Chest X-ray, PA view. Patient: 34 years old, sex M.
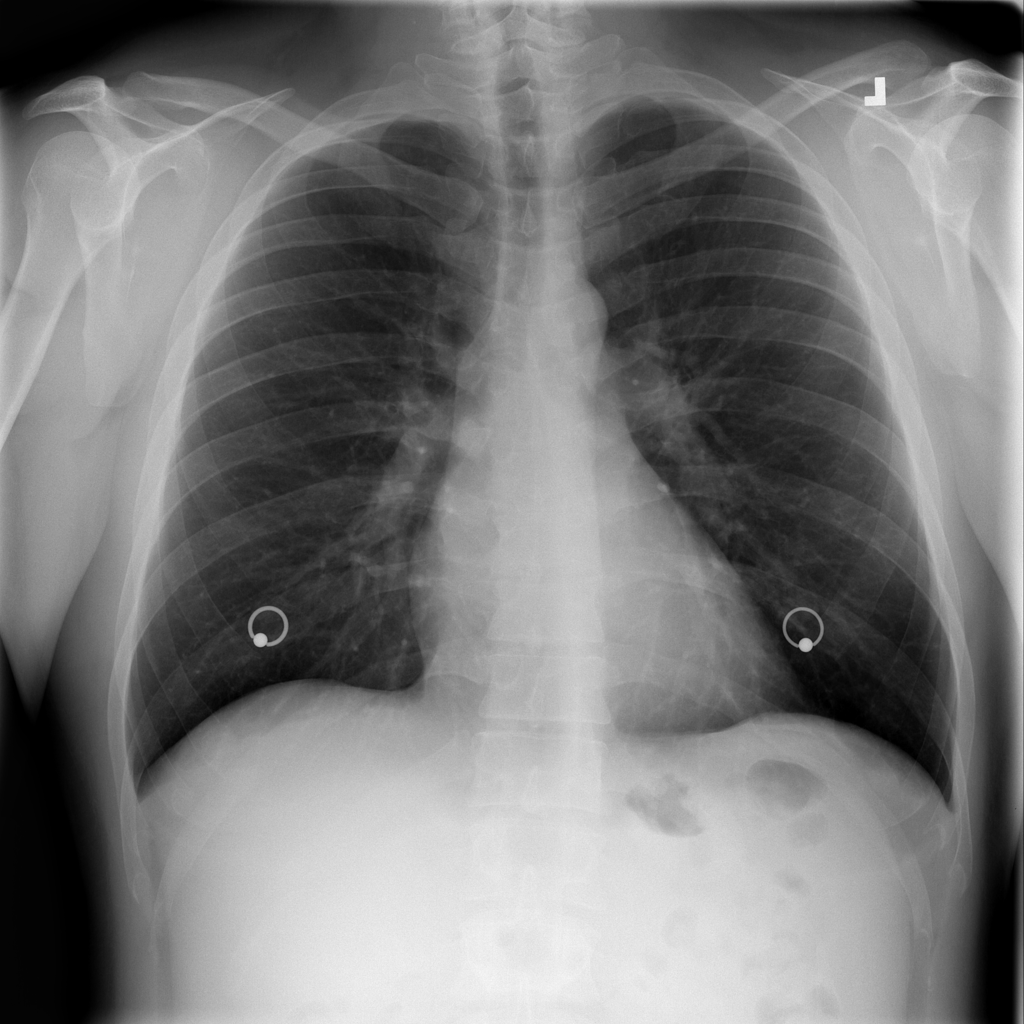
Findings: No Finding